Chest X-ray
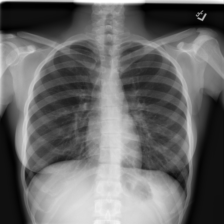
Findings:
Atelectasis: negative
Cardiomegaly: negative
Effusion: negative
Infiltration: positive
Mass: negative
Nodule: negative
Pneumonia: negative
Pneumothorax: negative
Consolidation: positive
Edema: negative
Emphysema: negative
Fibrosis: negative
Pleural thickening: negative
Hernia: negative